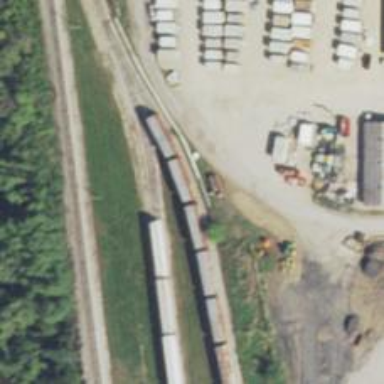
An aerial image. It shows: Rail spur service.